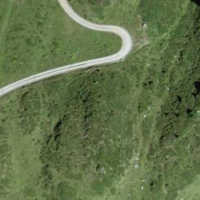
EUNIS habitat code: 26
Species observed at this site:
Vaccinium vitis-idaea